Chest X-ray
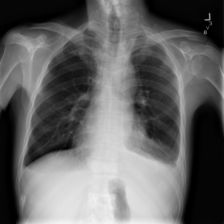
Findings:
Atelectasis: negative
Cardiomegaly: negative
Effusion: positive
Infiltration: negative
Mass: negative
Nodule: negative
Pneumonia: positive
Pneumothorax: negative
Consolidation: negative
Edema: negative
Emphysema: negative
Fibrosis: negative
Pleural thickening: negative
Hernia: negative